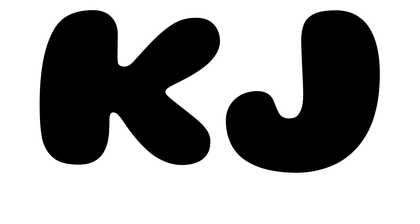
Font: Gluten_ExtraBold